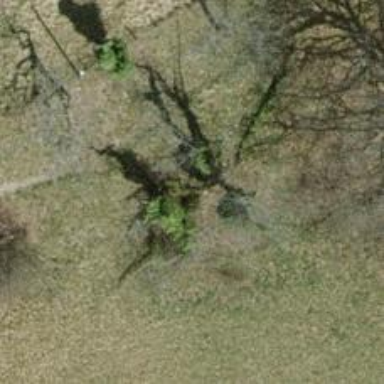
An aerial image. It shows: Broadleaved tree with lush leaves.